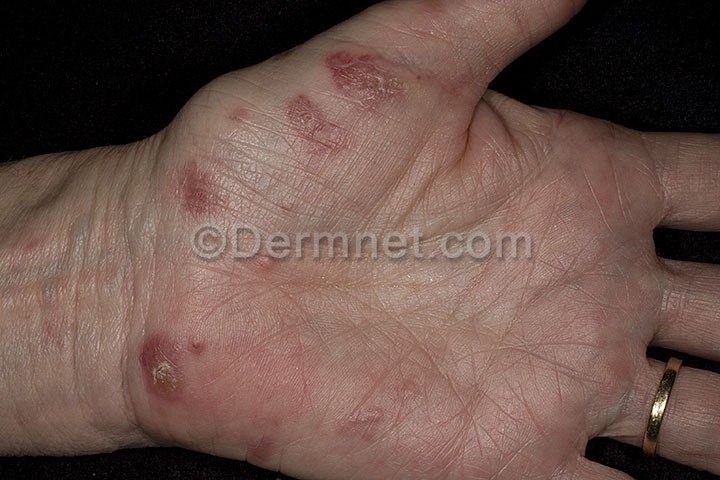
Disease: Exanthems and Drug Eruptions